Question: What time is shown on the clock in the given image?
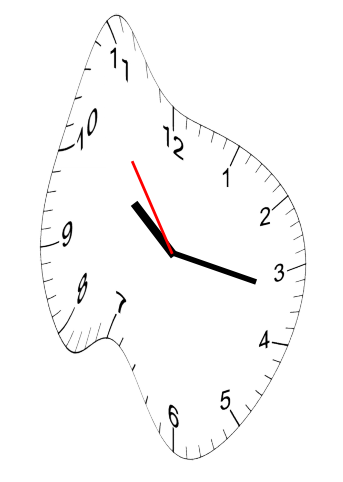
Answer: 10:16:54